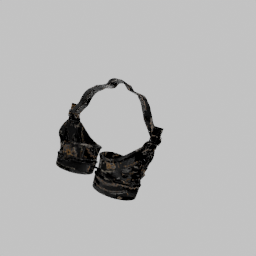
Label: people